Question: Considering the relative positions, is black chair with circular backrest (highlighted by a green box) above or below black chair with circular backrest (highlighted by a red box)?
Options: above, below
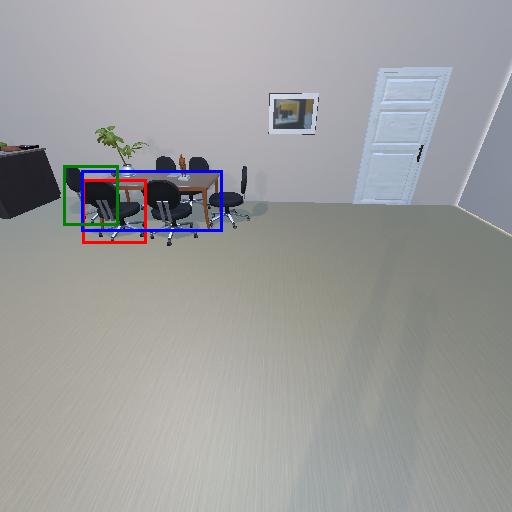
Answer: above